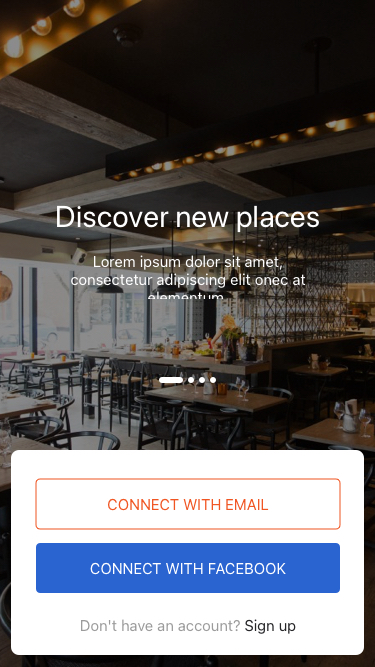
Text in this UI design:
Don't have an account? Sign up
Lorem ipsum dolor sit amet, consectetur adipiscing elit onec at elementum.
Skip
Connect with email
Connect with facebook
Discover new places